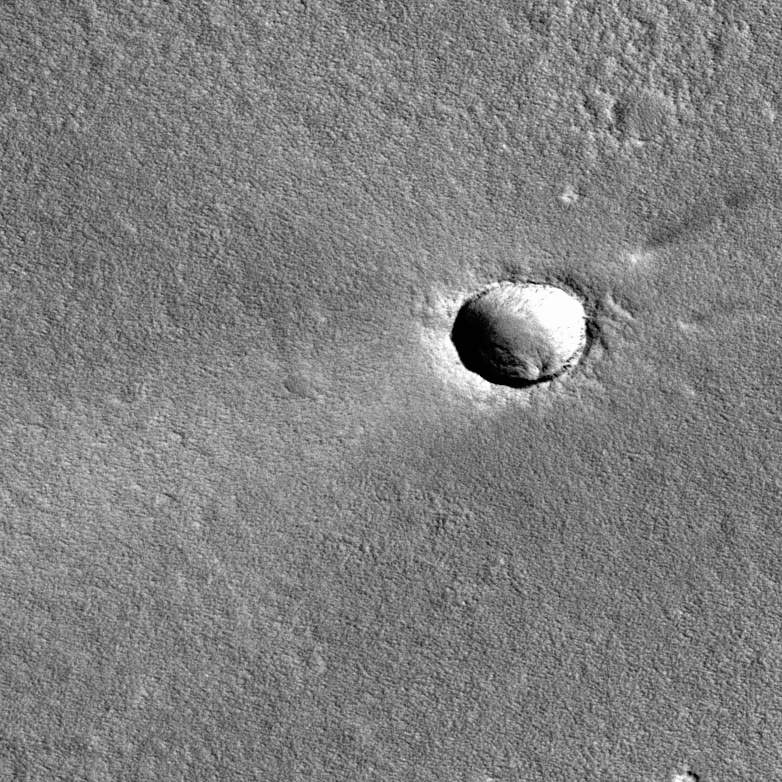
Label: dustdevil, dustdevil